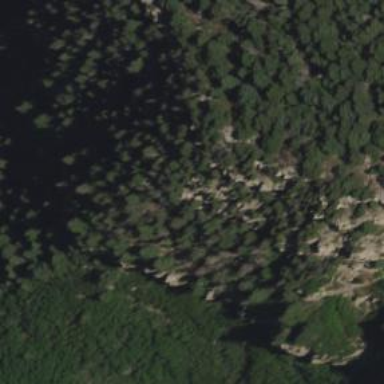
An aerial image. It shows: Natural cliff.